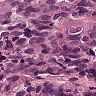
Metastatic tissue present: yes